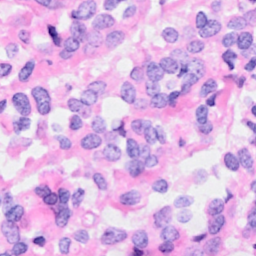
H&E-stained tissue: Breast